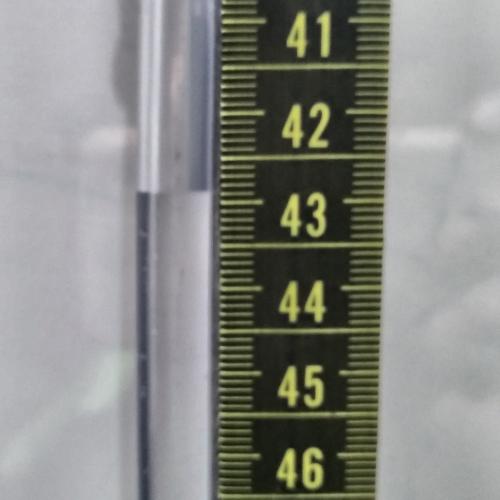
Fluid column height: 42.9 cm